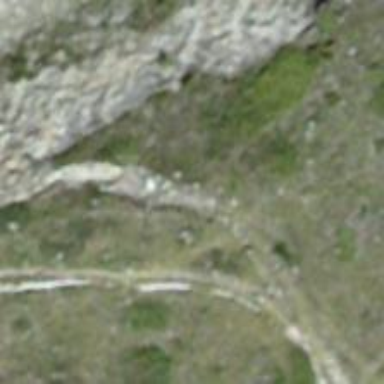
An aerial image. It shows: Path.